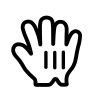
Cursor type: grab
OS/theme: linux-apple-cursor
Variant: white